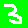
Digit: 3